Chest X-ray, PA view. Patient: 60 years old, sex M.
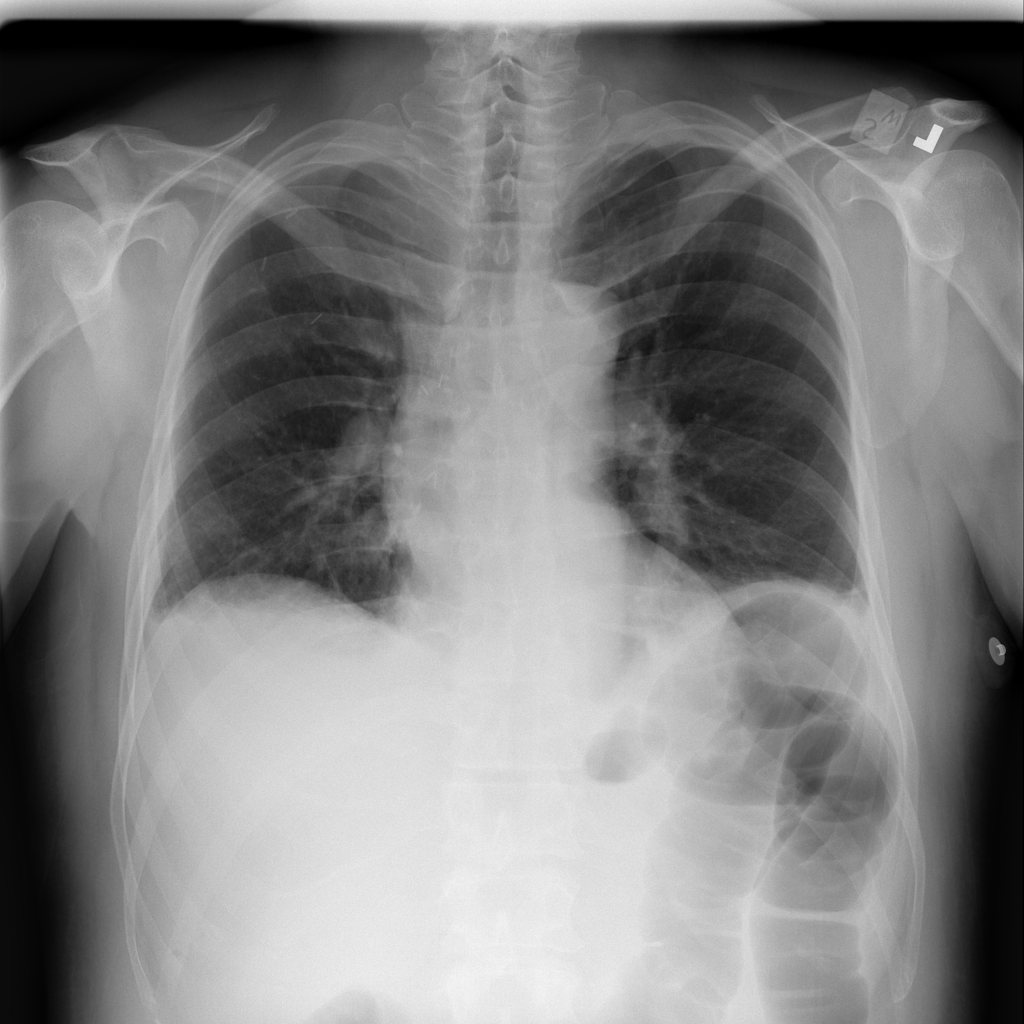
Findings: Atelectasis, Effusion